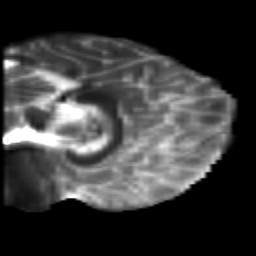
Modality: T2w
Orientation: sagittal
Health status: healthy
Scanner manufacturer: siemens
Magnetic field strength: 3 T
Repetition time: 10 s
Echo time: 0.092 s